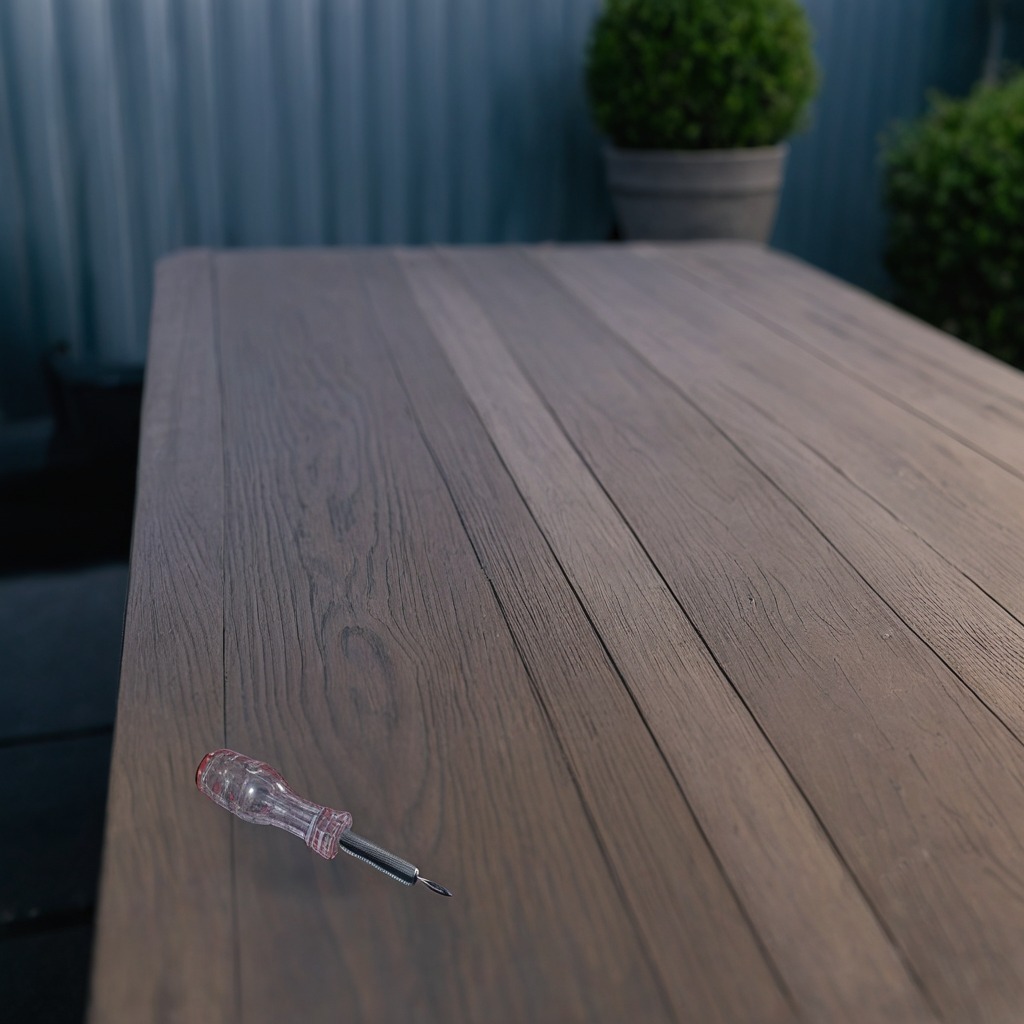
A screwdriver lies on the table with faint burn marks.